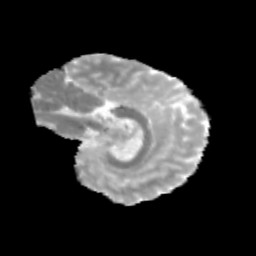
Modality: MD
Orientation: sagittal
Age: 9
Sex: male
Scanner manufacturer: siemens
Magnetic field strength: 3 T
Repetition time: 3.8 s
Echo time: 0.07 s